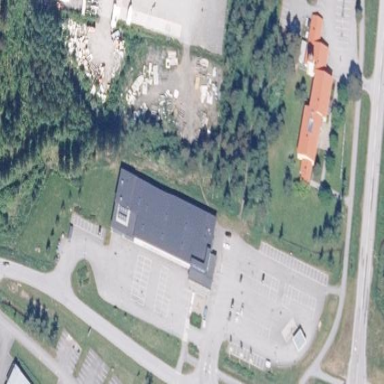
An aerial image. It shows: Paved parking area.